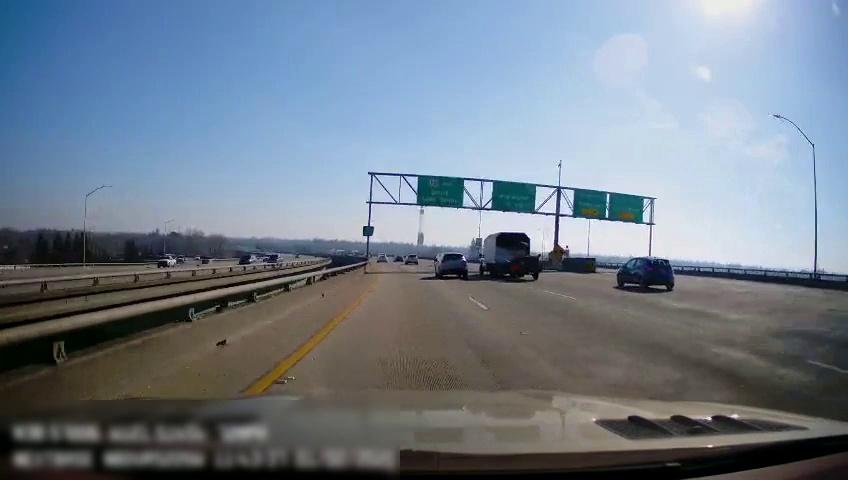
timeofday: Day
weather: Sunny
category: Drivable Space
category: Vehicles | Truck
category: Vehicles | Car
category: Vehicles | Truck
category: Drivable Space
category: Vehicles | Truck
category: Vehicles | SUV
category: Vehicles | Car
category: Vehicles | SUV
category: Vehicles | Car
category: Vehicles | SUV
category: Lanes | Current Lane
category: Lanes | Current Lane
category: Lanes | Alternate Lane
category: Traffic | Signs
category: Traffic | Signs
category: Traffic | Signs
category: Traffic | Signs
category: Traffic | Signs
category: Traffic | Signs